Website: apple
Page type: customer-info-address
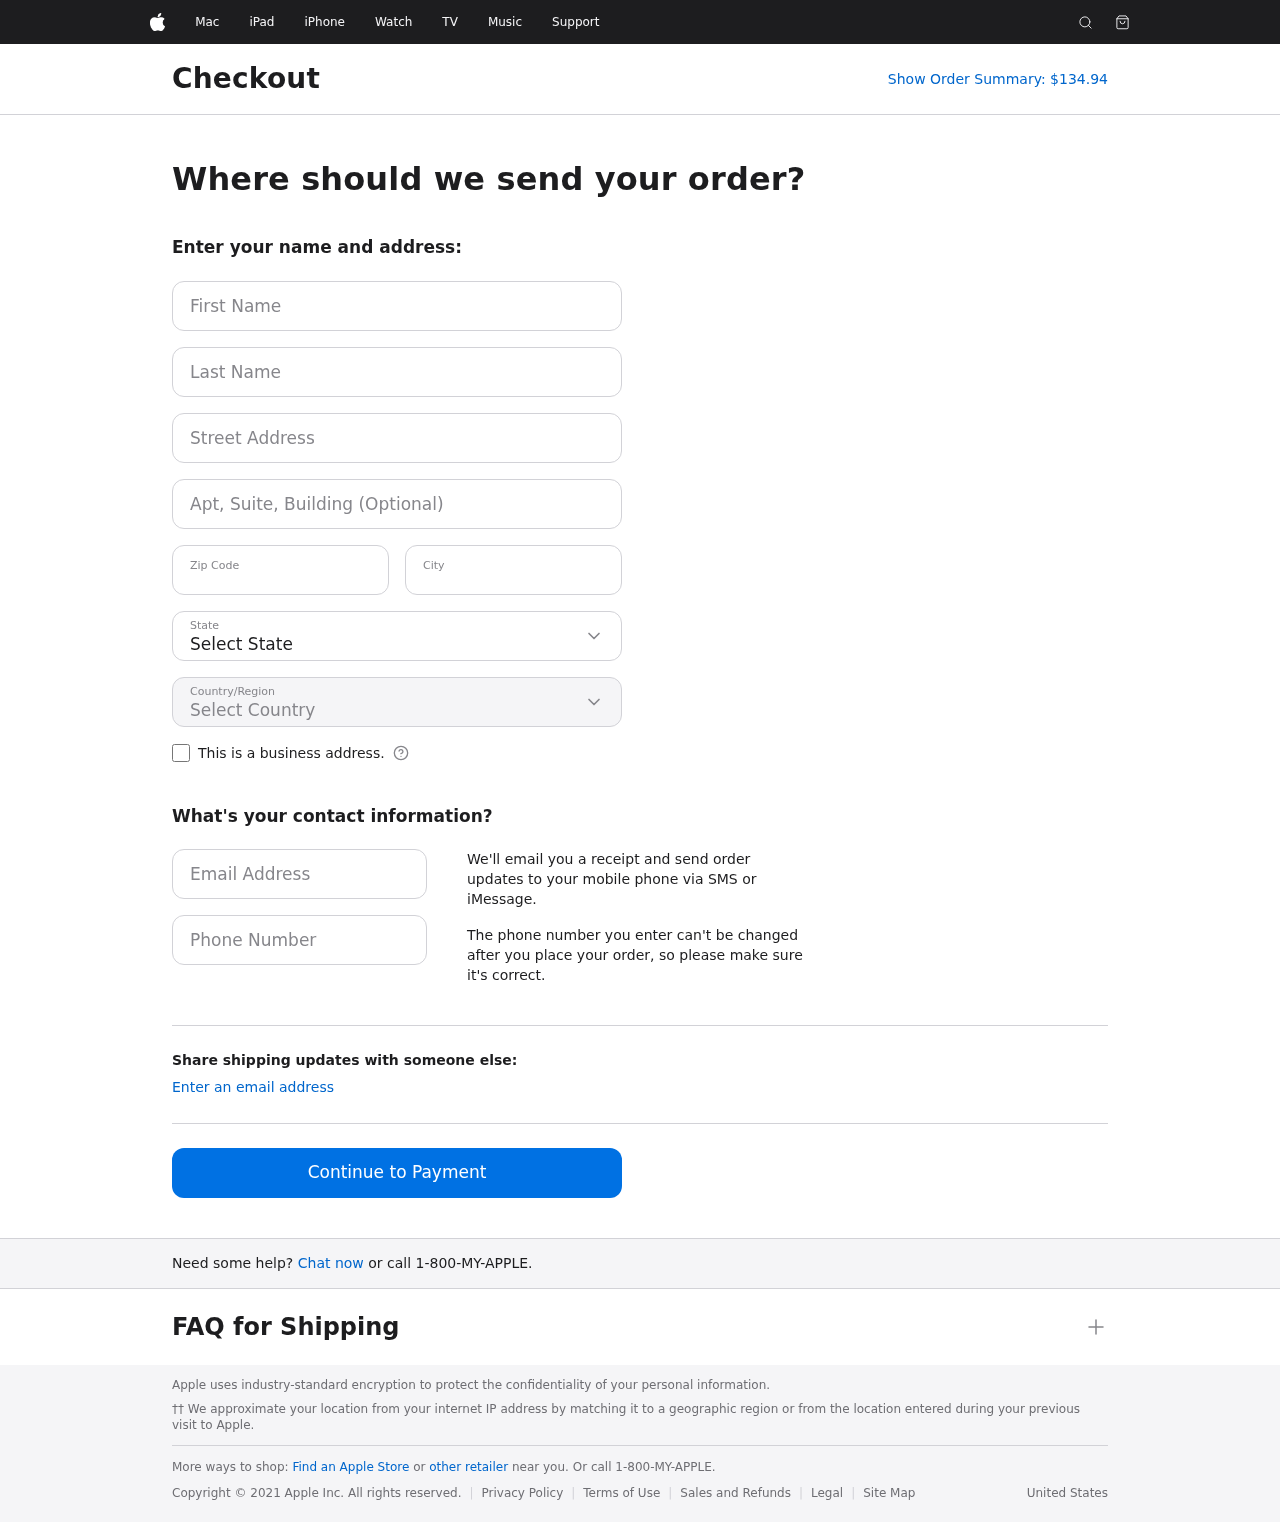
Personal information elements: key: PII_CITY
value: North Kennethstad
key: PII_COUNTRY
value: United States
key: PII_EMAIL
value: william_massey@hotmail.com
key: PII_FIRSTNAME
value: William
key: PII_LASTNAME
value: Massey
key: PII_PHONE
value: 8872262458
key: PII_POSTCODE
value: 79030
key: PII_STATE
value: Montana
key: PII_STREET
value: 605 Smith Run Suite 716
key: PII_STREET2
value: Apt. 332
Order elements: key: ORDER_TOTAL
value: Show Order Summary: $134.94